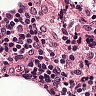
Metastatic tissue present: no